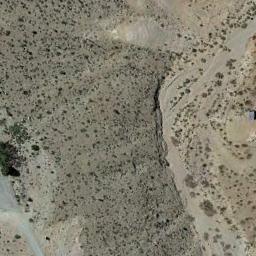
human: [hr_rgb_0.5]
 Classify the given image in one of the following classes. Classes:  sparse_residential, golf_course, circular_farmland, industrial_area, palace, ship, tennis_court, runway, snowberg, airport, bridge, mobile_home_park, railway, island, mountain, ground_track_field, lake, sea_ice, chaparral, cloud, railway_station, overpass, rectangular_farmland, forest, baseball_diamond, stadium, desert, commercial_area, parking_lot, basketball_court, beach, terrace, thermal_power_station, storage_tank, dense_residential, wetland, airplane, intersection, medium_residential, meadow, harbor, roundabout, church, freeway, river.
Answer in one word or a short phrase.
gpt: chaparral